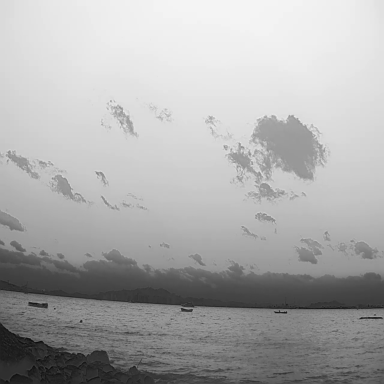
There are three bulk_carriers in the infrared image.